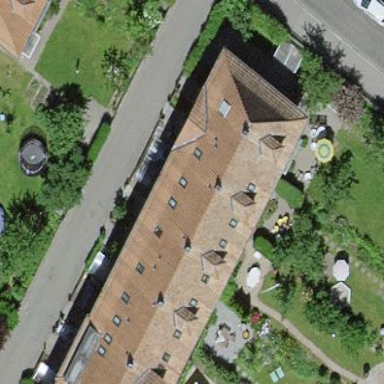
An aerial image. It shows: Residential building with gabled roof covered in maroon roof tiles. The roof orientation is across the building.